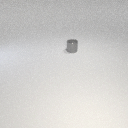
small gray metal cylinder